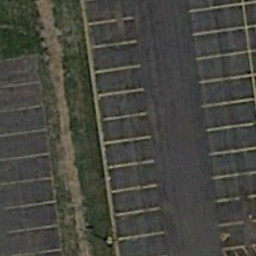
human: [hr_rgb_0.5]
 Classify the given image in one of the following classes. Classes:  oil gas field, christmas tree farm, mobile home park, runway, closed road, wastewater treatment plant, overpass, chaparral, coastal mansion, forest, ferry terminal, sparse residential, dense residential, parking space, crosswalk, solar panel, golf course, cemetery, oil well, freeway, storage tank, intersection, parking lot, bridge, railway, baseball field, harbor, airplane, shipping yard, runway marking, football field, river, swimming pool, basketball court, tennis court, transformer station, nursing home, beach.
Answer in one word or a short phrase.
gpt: parking space